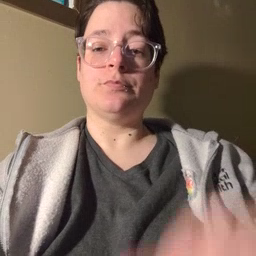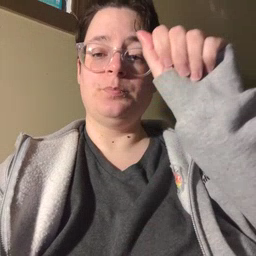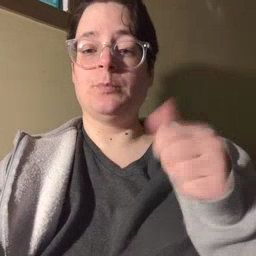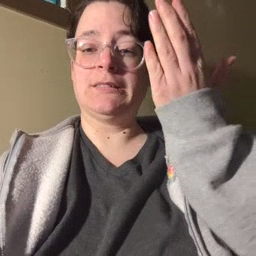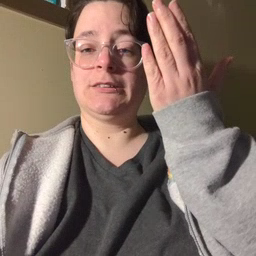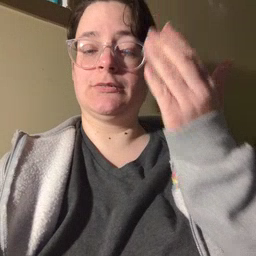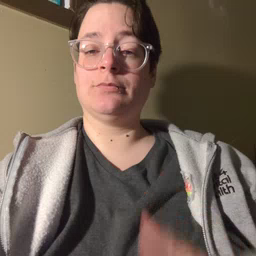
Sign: mitten